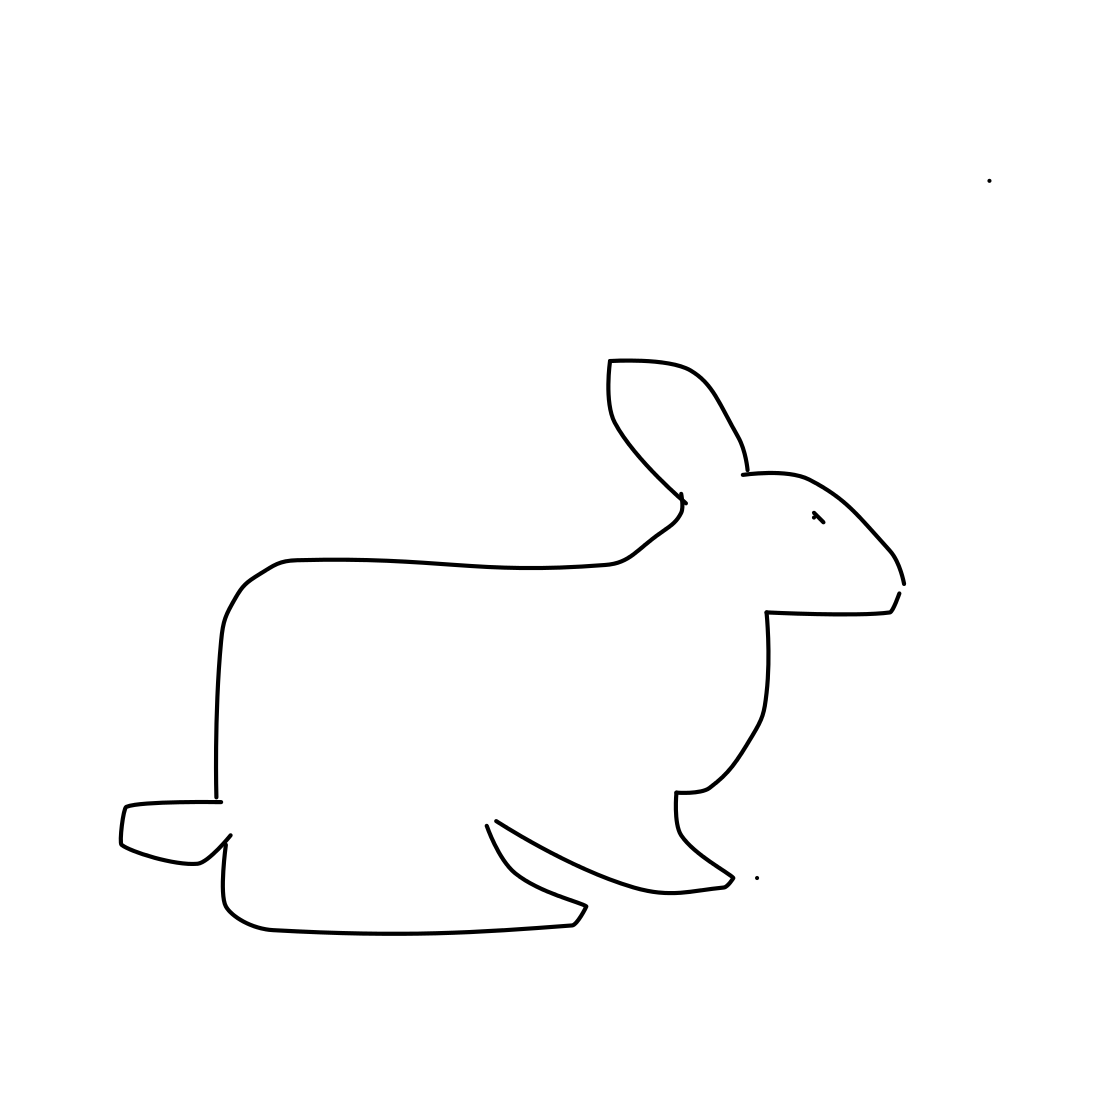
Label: rabbit